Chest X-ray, AP view. Patient: 51 years old, sex F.
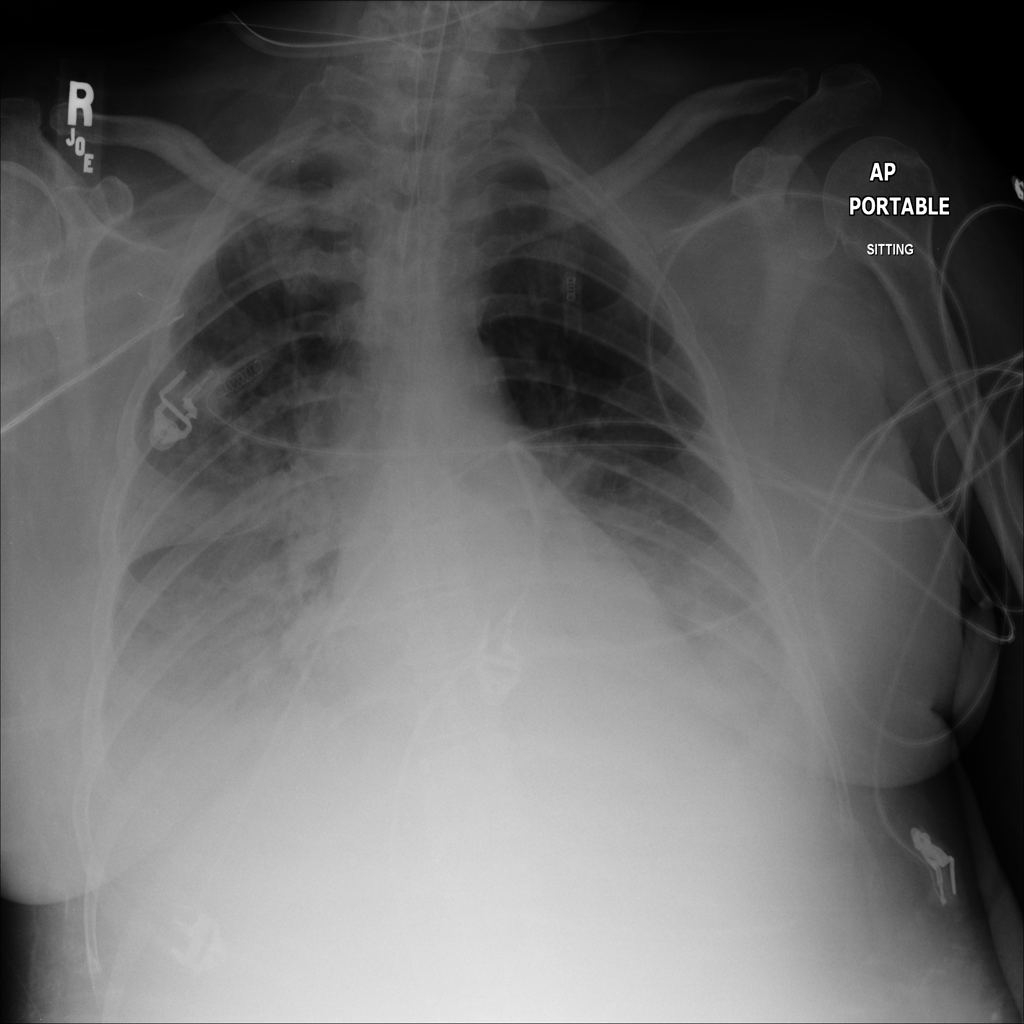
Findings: Consolidation